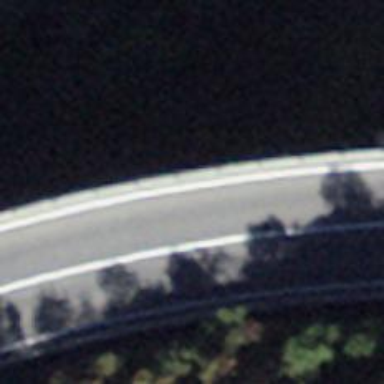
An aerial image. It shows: Primary highway bridge leading to backcountry hiking trail.